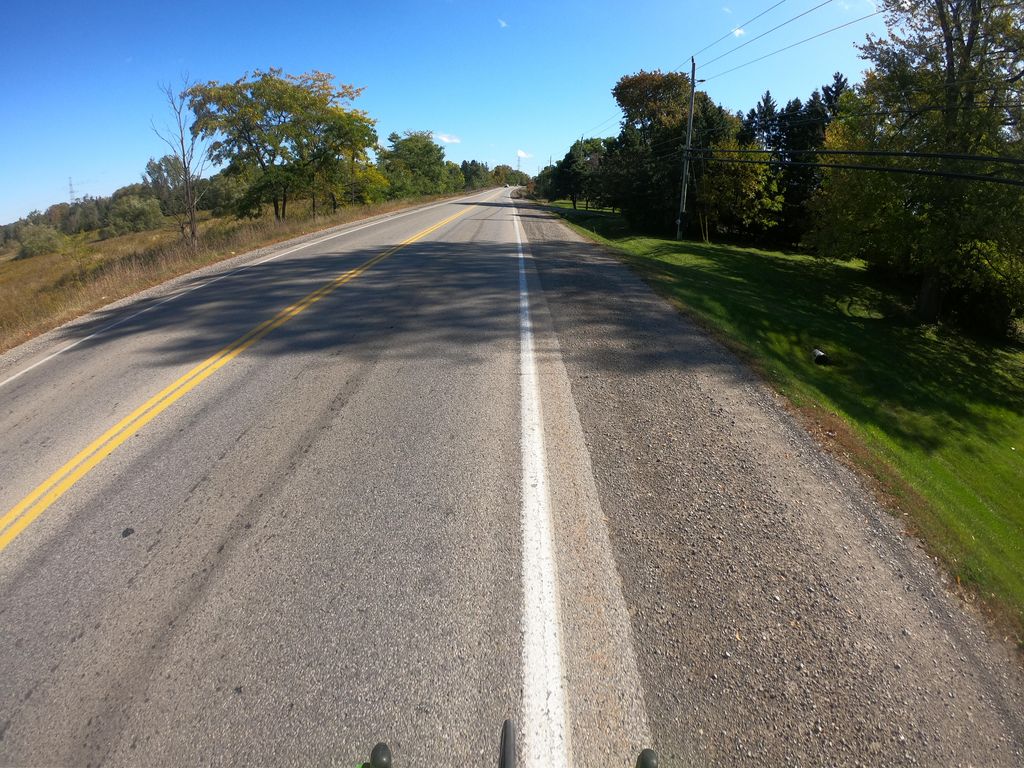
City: kitchener-waterloo